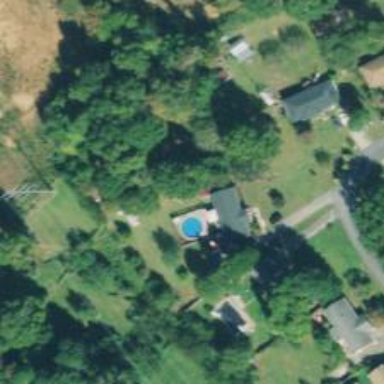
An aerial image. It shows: Outdoor swimming pool in leisure land.